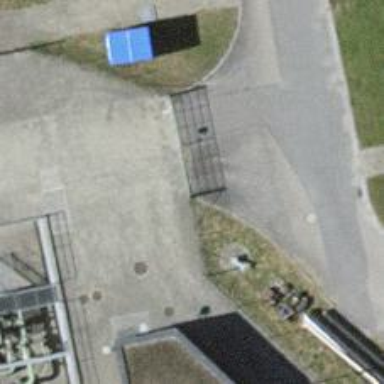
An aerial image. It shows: Gate.